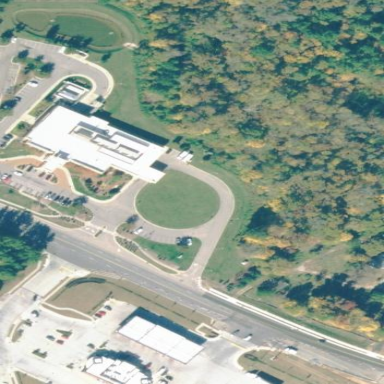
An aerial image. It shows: Healthcare clinic.